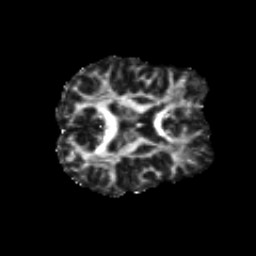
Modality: FA
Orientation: axial
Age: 19
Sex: female
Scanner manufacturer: siemens
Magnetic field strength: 3 T
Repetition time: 8.8 s
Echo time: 0.085 s